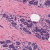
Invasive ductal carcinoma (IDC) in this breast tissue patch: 0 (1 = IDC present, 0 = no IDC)